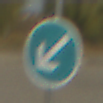
Verkehrszeichen: VorgeschriebeneVorbeifahrtLinks
Umgebung: Outdoor, RoadRail
Tageszeit: MorningAfternoon
Wetter: PartlyCloudy
Licht: Natural
Jahreszeit: NotSpecified
Kontrast: HighContrast